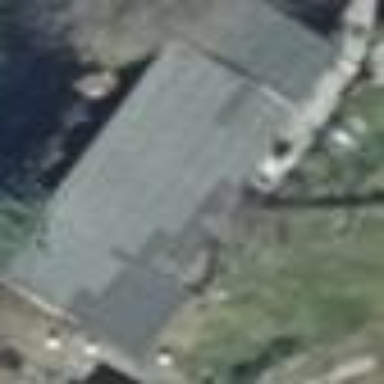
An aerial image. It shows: Flat roof building with grey roof.